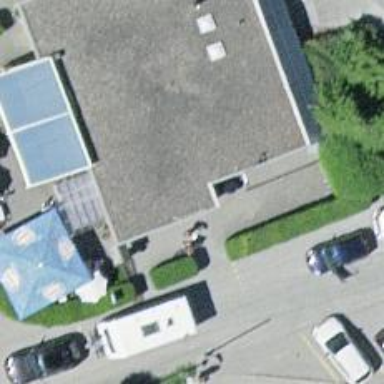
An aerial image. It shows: Convenience shop.